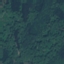
Land use / land cover: Forest